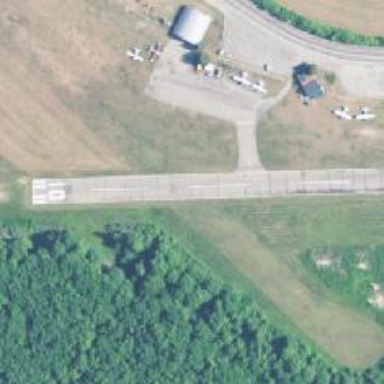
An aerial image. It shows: Image of taxiway at airport.